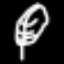
Label: leaf